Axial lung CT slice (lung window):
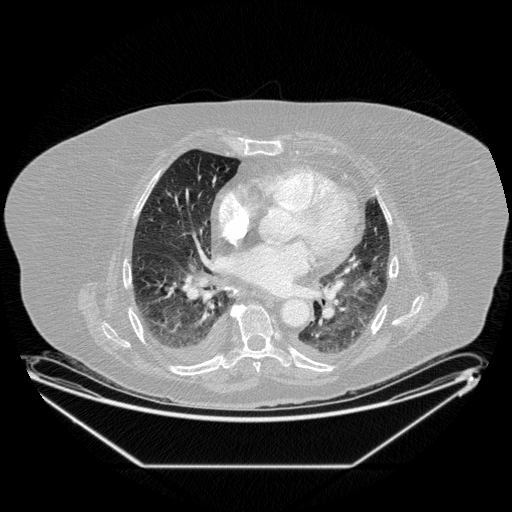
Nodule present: no